Question: I'm running SQL Server 2012 on a Microsoft Windows Server 2012 R2. I am running a named instance called 'PP'. The server authentication is set to "SQL Server and Windows Authentication mode".
When I am logged into the server via Remote Desktop I can log in to the named instance via SSMS just fine using a using a SQL Server username and password. When I try to log into the named instance remotely using the same username and password I get an error as described in this screenshot (my reputation isn't high enough to paste the screenshot directly in my post, please follow the link):

Here are the things I have checked so far:
1. I can ping the IP Address of the remote server from my local computer and get successful responses.
2. I have configured the instance of SQL Server to accept remote connections as described in this article.
3. In SQL Server Configuration Manager on the remote server under the protocols for my named instance I have enabled "Shared Memory", "Named Pipes" and "TCP/IP".
4. Under "TCP/IP" properties on the remote server in SQL Server Configuration Manager in the "IP Addresses" tab under the "IP2" section I have set the "TCP Dynamic Ports" value to blank. I have tried setting the "TCP Port" value to 1433 and then to 1434 (the difference between a regular instance and a named instance) and going through the rest of the steps below as shown in the screenshot here (these are the values specified in the article I linked to above)
5. Windows firewall is not running on the remote server, and from what I can see there is not another firewall running on the remote server either.
6. The SQL Server Browser service on the remote server has been stopped and restarted.
7. After I have made all of these changes and verified all of these settings the SQL Server service for the named instance on the remote server has been stopped and restarted.
After all of this I am still getting my original error when I try to connect to the named instance of SQL Server on my remote server from my local computer via SSMS. I've been searching high and low and cannot find any additional troubleshooting steps to diagnose this problem. Will someone please point me in the direction of the next steps I should take to fix this? Thanks in advance.
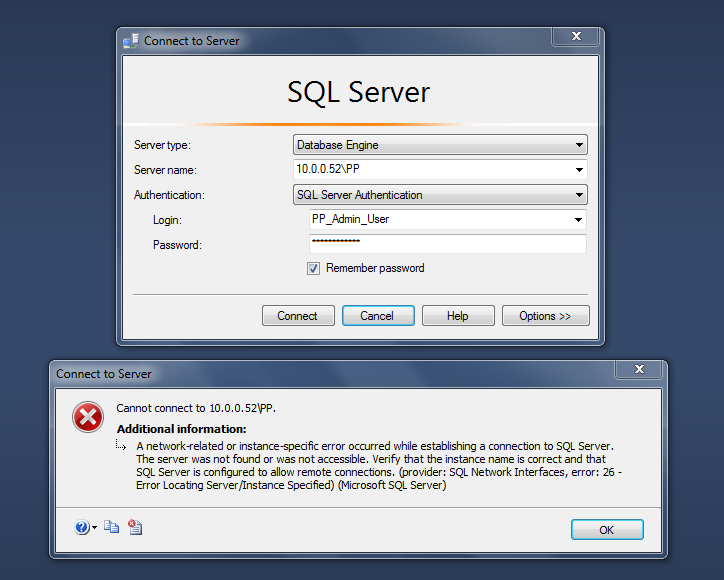
Answer: I logged off and then came back the next day to implement the suggestions in @Andrey Nikolov 's answer and for some reason I am able to connect remotely to the named instance now. The settings that ended up working for the "IP2" section of the "TCP/IP" configuration for the named instance are the "TCP Dynamic Ports" value is set to blank and the "TCP port" is set to 1433. I didn't make any other changes. The rest of the configuration is as I noted in my OP. I have sysadmin access to this server but I'm not the actual administrator so I guess it's possible that the actual administrator might have changed something else between when I logged off and then logged back on but I don't know what that might be. Thanks to @Andrey Nikolov for your input.
EDIT:
This issue came back in full force a few days later for no reason that I could determine. After a long search I found a very informative MS Doc that goes through the whole troubleshooting process for this in depth, hope this helps someone else confronted with this. Here's the link:
<URL>
It says it's for SQL Server 2017 but I was able to follow it to fix my SQL Server 2012 issue. For my situation it turns out that because I had 2 separate instances of MS SQL on my server the initial instance was using all of the default settings as described elsewhere and my instance I was trying to connect to was using a completely different port. Using this Doc I was able to find out what port my instance is using and specify that in the "Server name" box of SSMS when I tried to connect. Now it works like a charm.